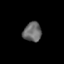
Tissue: skin
Cell type: Epithelial cells
Senescence score: 0.2847
Nuclear area (px): 348
Mean DAPI intensity: 105.968